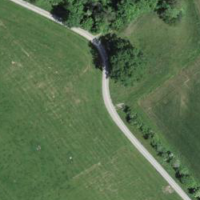
EUNIS habitat code: 24
Species observed at this site:
Prunus spinosa